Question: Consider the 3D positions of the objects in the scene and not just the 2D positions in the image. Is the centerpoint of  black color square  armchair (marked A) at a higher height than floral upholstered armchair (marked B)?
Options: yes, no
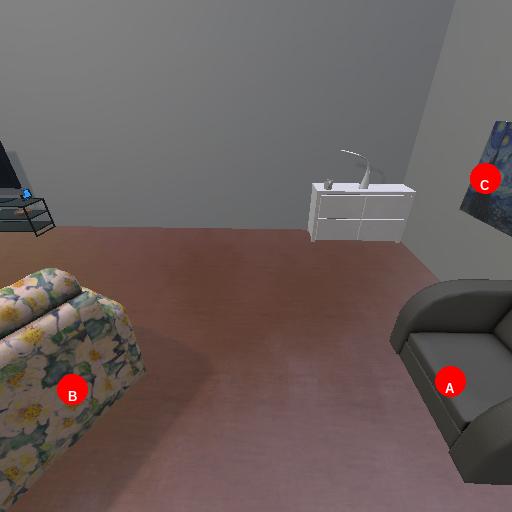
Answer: yes